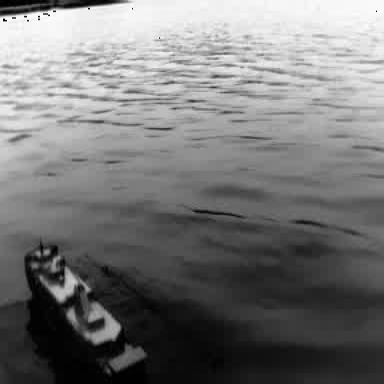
There is a container_ship in the infrared image.